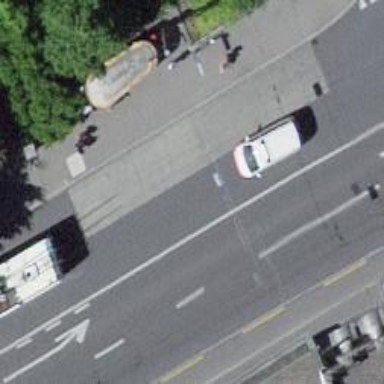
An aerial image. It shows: Trolleybus stop position for public transport.